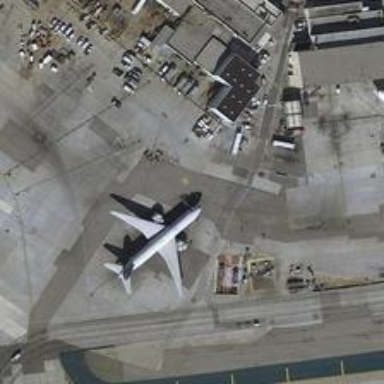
The three planes stopped at the airport in different directions .